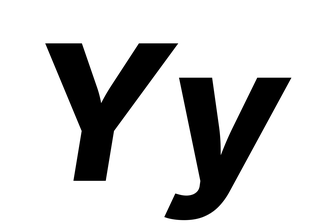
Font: Inter-Italic_ExtraBold_Italic